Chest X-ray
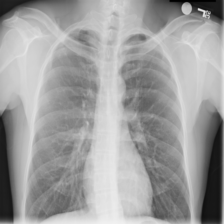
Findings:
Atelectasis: negative
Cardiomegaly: negative
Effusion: negative
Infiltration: negative
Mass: negative
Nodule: negative
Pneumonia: negative
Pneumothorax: negative
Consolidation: negative
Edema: negative
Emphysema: negative
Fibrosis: negative
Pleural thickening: negative
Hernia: negative